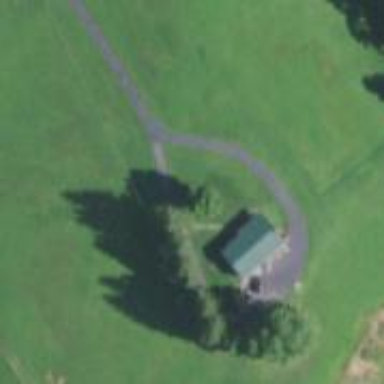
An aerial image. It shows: Driveway.